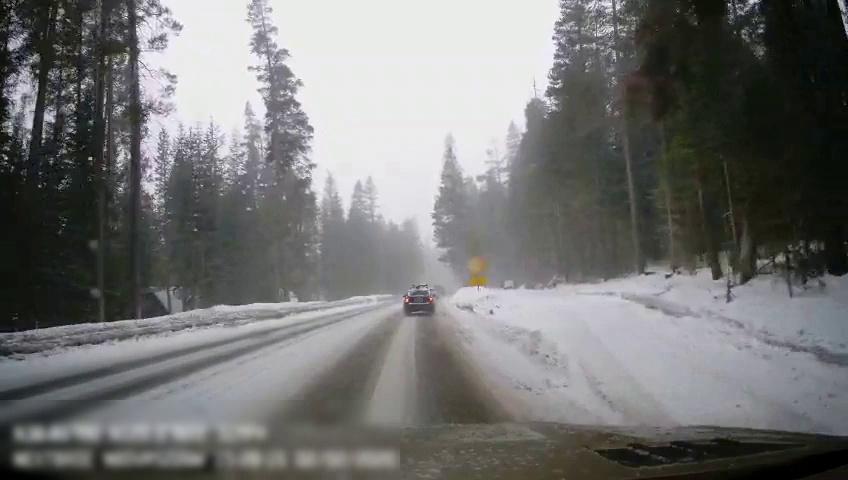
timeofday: Day
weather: Snowy
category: Drivable Space
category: Vehicles | Car
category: Vehicles | SUV
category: Traffic | Signs
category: Traffic | Signs